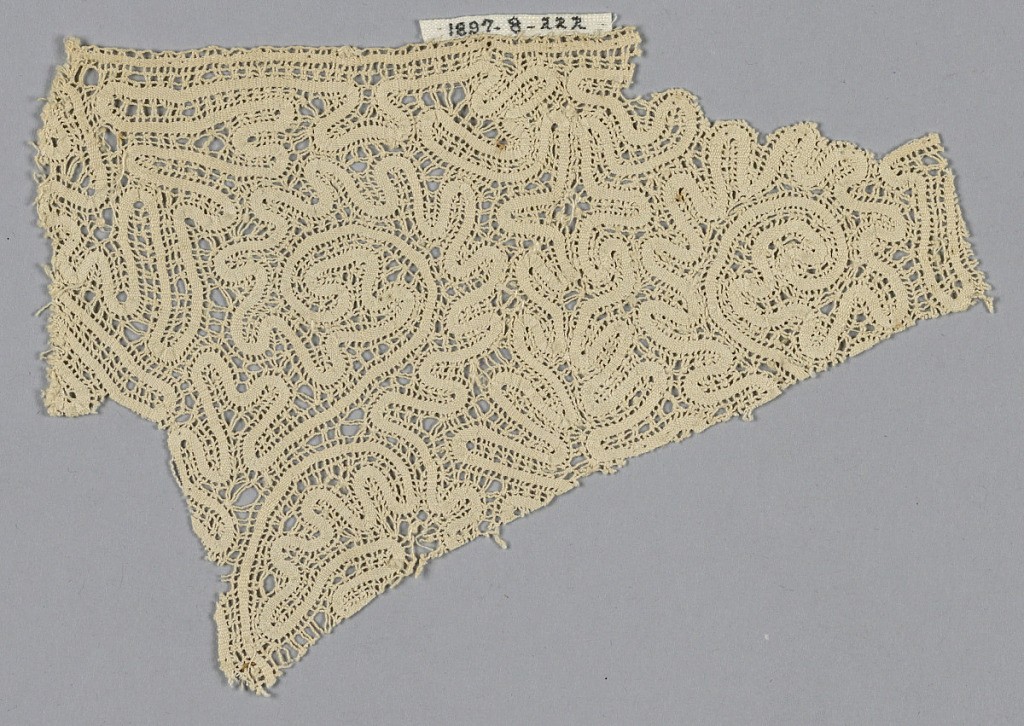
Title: Fragment
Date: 17th century
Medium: linen Technique: bobbin lace (continuous tape with connections)
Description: Fragment with a small-scale, wavy, ribbon-like, symmetrical foliate design.